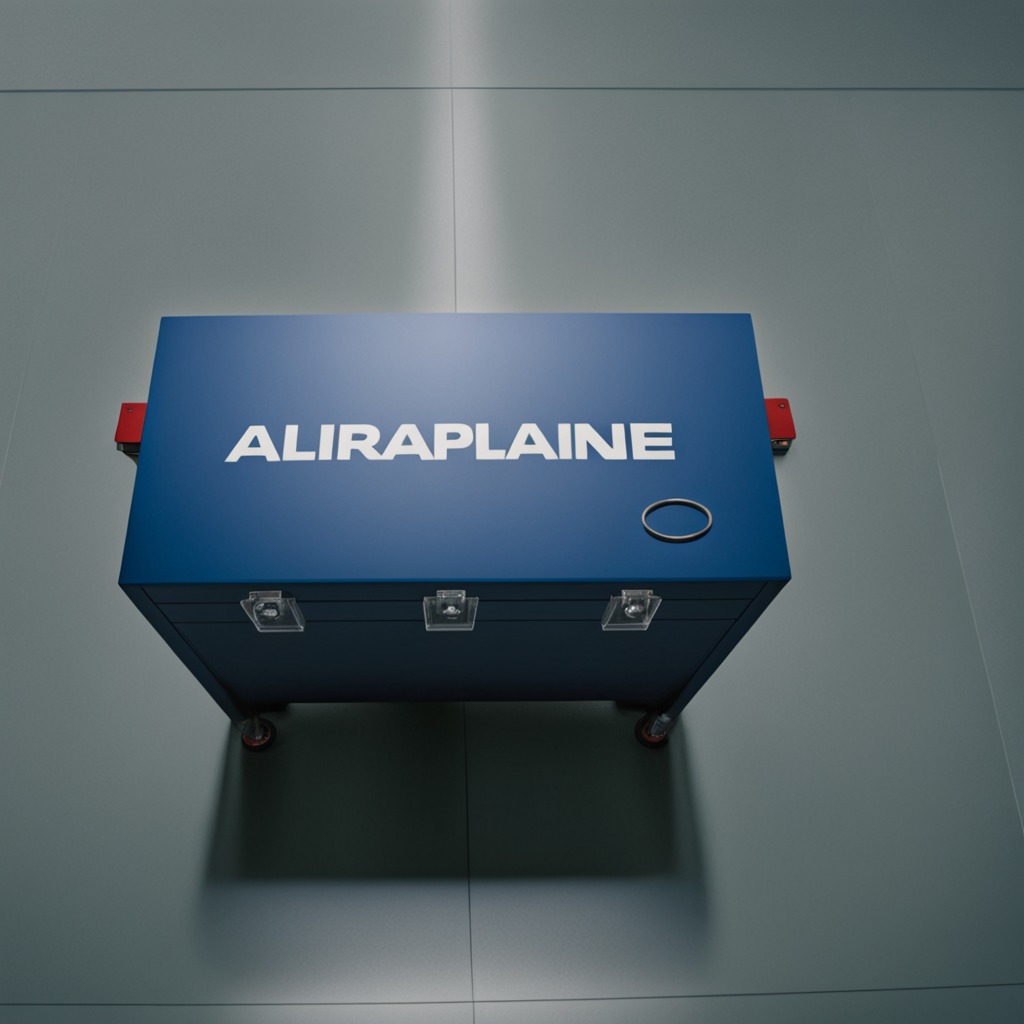
A rubber O-ring is lying on a toolbox surface in an airplane hangar workshop.